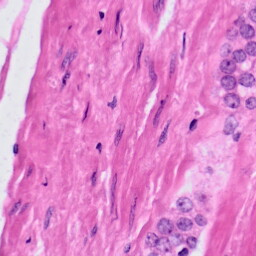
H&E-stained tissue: Prostate